Question: I once posted a question that was very vague and so I decided to be more precise after some research and tutorials. I looked at examples from StackOverflow, and I assembled them together to see if I can get a favorable result. (COPYRIGHT:The code is not mine!)
Here is the layout:
I allow the person to enter a number that is also the name of a rule that will be used in the program.
I have a 1 row of rectangles that looks like a board of 8 columns. Each rectangle, when clicked, changes to another color. There should be a button "OK" that once the person has chose the rule and clicked some rectangles, it should be sent to the code. I would like that the changement of color equals to a value that enters in a list. So in other words, there are 8 values in a list to be entered into the code when the button 'OK' is clicked. For the moment, I would like to see the list that was entered to be posted on the canvas, under the board.
I don't how to add these values to the list, I am blocked when I try to name the values so that it can enter into the list easily, but it doesn't work. Thanks in advance for any advises and if it's still to vague, please let me know so that I can try to be more clear. ^^'
Here is the code that I assembled so far from examples:
'''
from Tkinter import *
[couleur_resulat = \[\]
'black'==1
'white'==0
class One_Rectangle ():
def __init__(self, can, depart_x, depart_y, size):
self.can=can
self.id= self.can.create_rectangle((depart_x, depart_y, depart_x+size,depart_y+size), fill='white')
self.can.tag_bind(self.id, '<ButtonPress-1>', self.set_couleur)
self.couleur_change=True
def set_couleur(self, event=None):
self.couleur_change = not self.couleur_change
couleur='white'
if not self.couleur_change:
couleur='black'
self.can.itemconfigure(self.id, fill=couleur)
fenetre =Tk()
canvas= Canvas(fenetre,width=500, height=500, background='white')
canvas.pack(side=BOTTOM, padx=5, pady=5)
OR0=One_Rectangle (canvas,110,20, 20)
OR1=One_Rectangle (canvas,130,20, 20)
OR2=One_Rectangle (canvas,150,20, 20)
OR3=One_Rectangle (canvas,170,20, 20)
OR4=One_Rectangle (canvas,190,20, 20)
OR5=One_Rectangle (canvas,210,20, 20)
OR6=One_Rectangle (canvas,230,20, 20)
OR7=One_Rectangle (canvas,250,20, 20)
OR8=One_Rectangle (canvas,270,20, 20)
B1=Button(fenetre, text='Quitter', command=fenetre.quit).pack(side=RIGHT, padx=5, pady=5)
B2=Button(fenetre, text='Relancer').pack(side=LEFT, padx=5, pady=5) #Mettre une commande pour relancer le programme lorsque c'est termine
B3=Button(fenetre, text='OK').pack(side=RIGHT,padx=5, pady=5) #On doit mettre une commande qui recoit et envoie le numero au code GET?
text1= Label(fenetre, text= 'Regles (1-255):')
entr1= Entry(fenetre)
text1.pack(side= LEFT)
entr1.pack(side=RIGHT)
fenetre.mainloop()][1]
'''
Here is what I receive

---
UPDATE:
I have inserted the code that was proposed and I made some modifications. I get a list of the colors, but not in number and not in one single list.For example:
['white']['black']['white']and so on
What should I do in order to have for the black = 0 and for the white= 1 and for it to enter all in one list at the same time? I would like to receive this
[0,0,1,0,0,1,0,1,0]
'''
from Tkinter import *
couleur_resultat = list(['white' for i in range(9)])
class One_Rectangle ():
def __init__(self, can, depart_x, depart_y, size,data, index):
self.can=can
self.id= self.can.create_rectangle((depart_x, depart_y, depart_x+size,depart_y+size), fill='white')
self.can.tag_bind(self.id, '<ButtonPress-1>', self.set_couleur)
self._data= data
self._index = index = index
self.couleur_change=True
def set_couleur(self, event=None):
self.couleur_change = not self.couleur_change
couleur='white'
if not self.couleur_change:
couleur='black'
self._data[self._index] = couleur
self.can.itemconfigure(self.id, fill=couleur)
fenetre =Tk()
canvas= Canvas(fenetre,width=500, height=500, background='white')
canvas.pack(side=BOTTOM, padx=5, pady=5)
OR0=One_Rectangle (canvas,110,20, 20, couleur_resultat, 0)
OR1=One_Rectangle (canvas,130,20, 20, couleur_resultat, 1)
OR2=One_Rectangle (canvas,150,20, 20, couleur_resultat, 2)
OR3=One_Rectangle (canvas,170,20, 20, couleur_resultat, 3)
OR4=One_Rectangle (canvas,190,20, 20, couleur_resultat, 4)
OR5=One_Rectangle (canvas,210,20, 20, couleur_resultat, 5)
OR6=One_Rectangle (canvas,230,20, 20, couleur_resultat, 6)
OR7=One_Rectangle (canvas,250,20, 20, couleur_resultat, 7)
OR8=One_Rectangle (canvas,270,20, 20, couleur_resultat, 8)
B1=Button(fenetre, text='Quitter', command=fenetre.quit).pack(side=RIGHT, padx=5, pady=5)
B3=Button(fenetre, text='OK', command= lambda: on_OK_pressed()).pack(side=RIGHT,padx=5, pady=5)
def on_OK_pressed():
for couleur in couleur_resultat:
'black'==1
'white'==0
print [couleur]
fenetre.mainloop()
'''
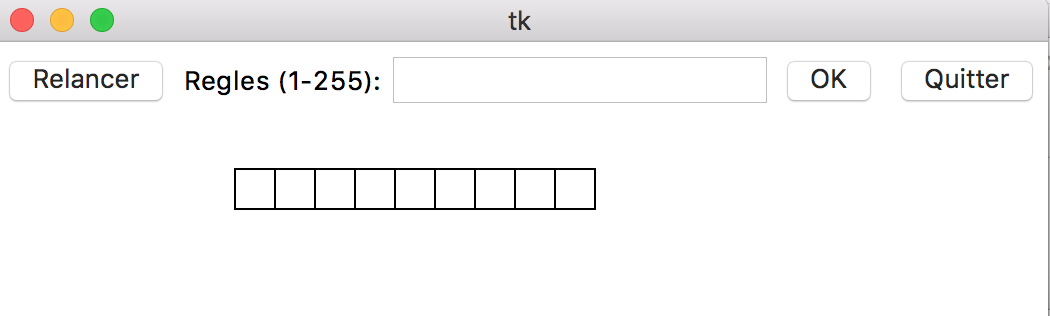
Answer: If I'm understanding your question, you're looking for a way to store the color values before showing them below (on the 'OK' click).
'''
from Tkinter import *
# Create a default for each item (what they start with)
couleur_resulat = ['white' for i in range(8)]
'black'==1
'white'==0
class One_Rectangle ():
def __init__(self, can, depart_x, depart_y, size, data, index):
self.can=can
self.id= self.can.create_rectangle((depart_x, depart_y, depart_x+size,depart_y+size), fill='white')
self.can.tag_bind(self.id, '<ButtonPress-1>', self.set_couleur)
# The same object for all items
self._data = data
self._index = index # The index it should be placed
self.couleur_change=True
def set_couleur(self, event=None):
self.couleur_change = not self.couleur_change
couleur='white'
if not self.couleur_change:
couleur='black'
# This will fill the same list across all objects
self._data[self._index] = couleur
self.can.itemconfigure(self.id, fill=couleur)
fenetre =Tk()
canvas= Canvas(fenetre,width=500, height=500, background='white')
canvas.pack(side=BOTTOM, padx=5, pady=5)
OR0=One_Rectangle (canvas,110,20, 20, couleur_resulat, 0)
OR1=One_Rectangle (canvas,130,20, 20, couleur_resulat, 1)
# ... For reach rectangle ^ Make sure to increment
def on_OK_pressed(*args, **kwargs):
for couleur in couleur_resulat:
print(couleur) # Do whatever you would like with the data
'''
This way, we get to let python handle the list management. For each of the items, we have to make sure there is default information in order to have the proper index.